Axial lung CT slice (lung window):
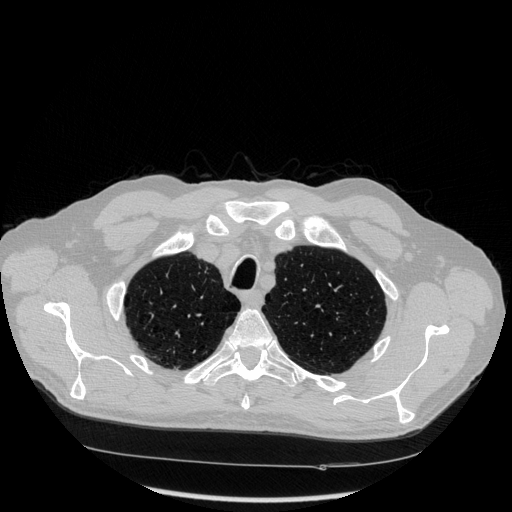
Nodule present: no